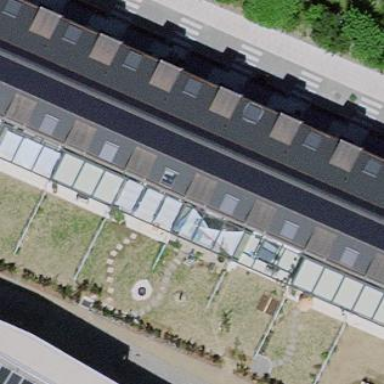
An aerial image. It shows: Residential building with gabled roof oriented across.